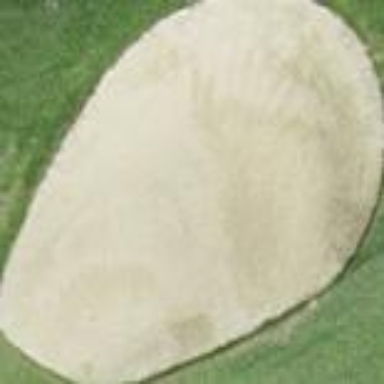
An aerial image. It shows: Sand bunker on golf course.